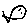
Label: fish